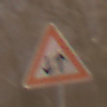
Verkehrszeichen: Gegenverkehr
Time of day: Night
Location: Outdoor (Urban)
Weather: Overcast
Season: Winter
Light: Artificial